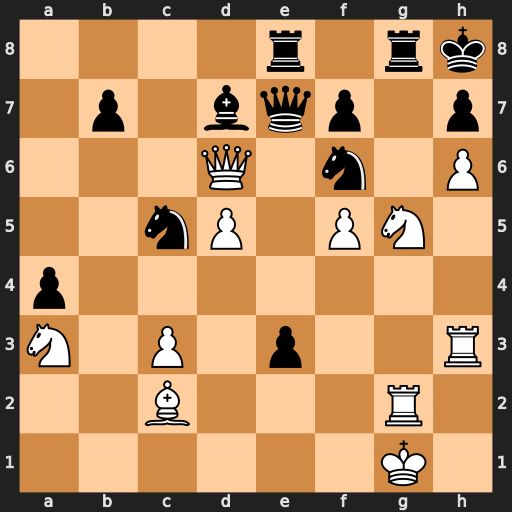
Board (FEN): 4r1rk/1p1bqp1p/3Q1n1P/2nP1PN1/p7/N1P1p2R/2B3R1/6K1
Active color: w
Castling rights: -
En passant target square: -
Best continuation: Qxe7 Rxe7 Rxe3 Rxg5 Rxe7 Rxg2+ Kxg2